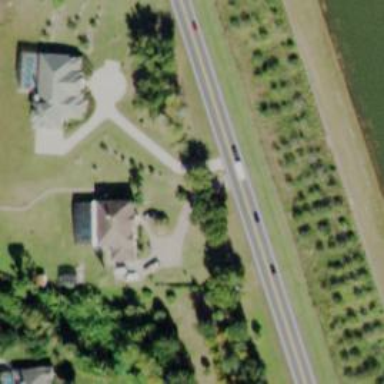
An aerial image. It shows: Driveway leading to service road.